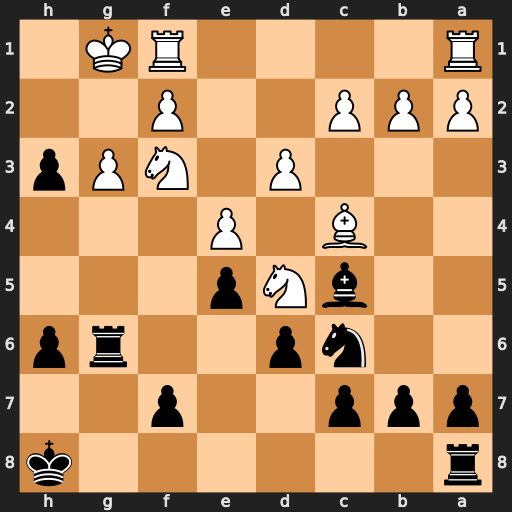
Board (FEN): r6k/ppp2p2/2np2rp/2bNp3/2B1P3/3P1NPp/PPP2P2/R4RK1
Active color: b
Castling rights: -
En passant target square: -
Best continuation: Rxg3+ Kh1 Rxf3